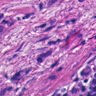
Metastatic tissue present: yes